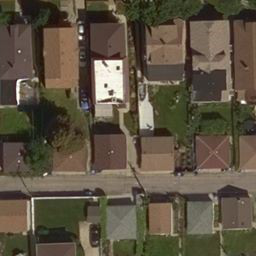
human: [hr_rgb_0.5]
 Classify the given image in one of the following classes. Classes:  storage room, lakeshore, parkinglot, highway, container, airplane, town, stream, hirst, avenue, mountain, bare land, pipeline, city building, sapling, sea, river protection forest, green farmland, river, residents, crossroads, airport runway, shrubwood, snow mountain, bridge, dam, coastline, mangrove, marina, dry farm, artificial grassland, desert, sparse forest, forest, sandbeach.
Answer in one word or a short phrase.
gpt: residents